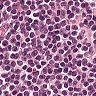
Metastatic tissue present: no